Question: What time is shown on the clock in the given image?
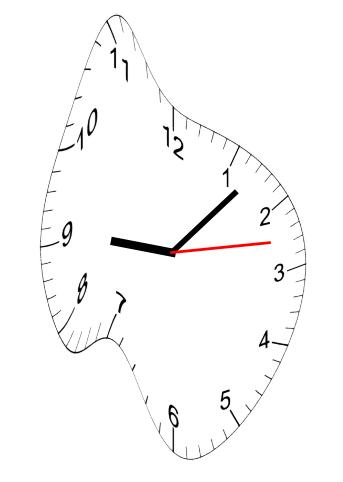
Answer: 09:07:13